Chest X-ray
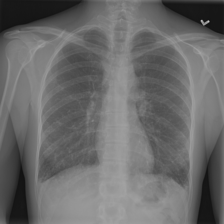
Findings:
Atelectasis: negative
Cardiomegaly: negative
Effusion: negative
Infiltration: negative
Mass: negative
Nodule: negative
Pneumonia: negative
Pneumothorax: negative
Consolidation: negative
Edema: negative
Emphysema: negative
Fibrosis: negative
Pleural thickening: negative
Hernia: negative